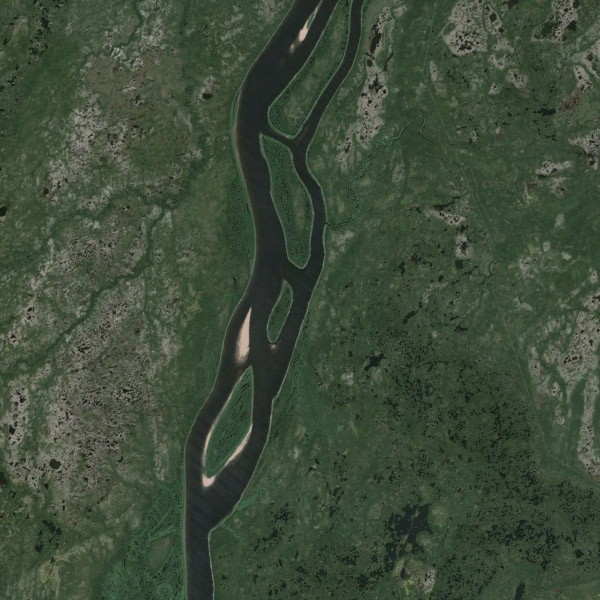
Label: River